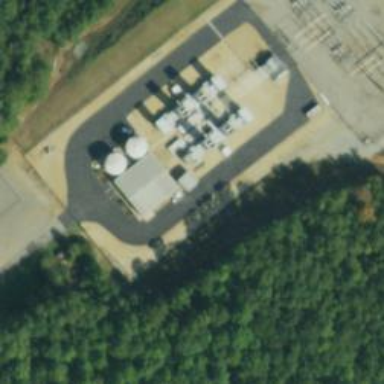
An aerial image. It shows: Gas turbine generator.